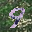
Label: 9